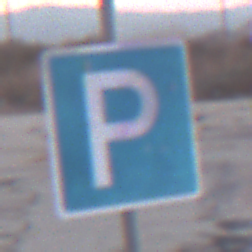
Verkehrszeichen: Parken
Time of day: SunriseSunset
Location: Outdoor (Suburban)
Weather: PartlyCloudy
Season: NotSpecified
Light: Natural